Question: Using Filewatchers it's possible to show a generated file under it's respective source file:
The problem I am having is that only the generated '.js'file is 'watched' and grouped whilst the '.map' file still shows up separately. Is there a way to set it up so that both files are shown under their respective source file?
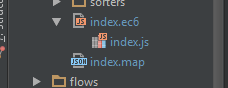
Answer: You need to modify your file watcher settings accordingly. Please make sure to set ''Output paths to refresh'' to ''$FileNameWithoutExtension$.js:$FileNameWithoutExtension$.map''